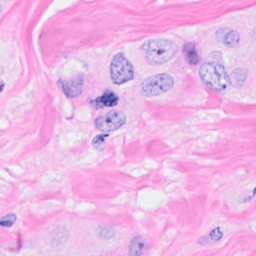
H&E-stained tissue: Breast